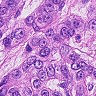
Metastatic tissue present: yes